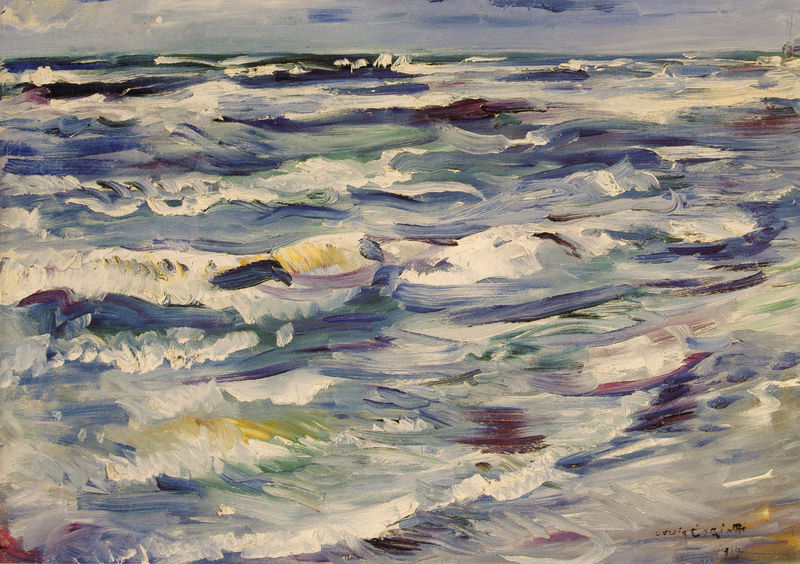
Titel: Meer bei La Spezia
Künstler: Lovis Corinth
Standort: Luzern
Institution: Galerie Fischer
Schlagwörter: blau, gemälde, himmel, meer, wasser, weiß, wolken, fluss, gelb, grob, grün, impressionismus, landschaft, ocker, sand, see, teich, ufer, braun, bunt, frankreich, grau, licht, orange, schwarz, zeichnung, blick, haus, rot, wolke, expressionismus, signatur, öl, erde, horizont, horizontlinie, natur, weite, wind, einsam, pastos, sonne, insel, bewegt, hellblau, gischt, schiff, strand, welle, wellen, farben, leer, modern, dorf, farbe, lila, tag, violett, rauschen, schaum, atlantik, aufgewühlt, brandung, flut, fluten, möwe, möwen, ostsee, sturm, stürmisch, unruhe, wellengang, wetter, wild, woge, wogen, duktus, dunkelblau, impressionistisch, ölfarben, menschenleer, striche, ozean, ebbe, indigo, offen, aufruhr, pinsel, pinselduktus, pinselstrich, verwischt, schaumkronen, nordsee, stumpf, fische, europa, gel, spachtel, wischen, gemäde, gisch, atur, krönchen, unendlich, painting, farbwellen, spachtelspur, gist, 19. jahrhundert, oilgemälde, wellchen